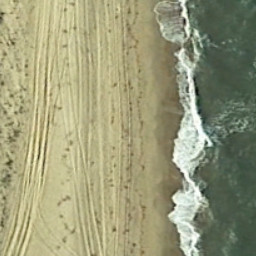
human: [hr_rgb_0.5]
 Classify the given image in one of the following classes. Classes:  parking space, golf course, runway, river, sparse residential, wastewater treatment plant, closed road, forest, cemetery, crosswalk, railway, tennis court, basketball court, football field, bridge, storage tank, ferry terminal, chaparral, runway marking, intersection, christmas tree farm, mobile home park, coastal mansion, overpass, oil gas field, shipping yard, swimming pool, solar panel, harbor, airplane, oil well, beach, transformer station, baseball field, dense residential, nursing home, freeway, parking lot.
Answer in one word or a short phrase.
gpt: beach